Interaction volume radius: 5 \u00c5
Interaction volume height: 20 \u00c5
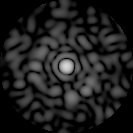
Disorder parameter: 0.8311